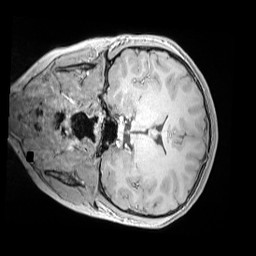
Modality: MP2RAGE
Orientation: coronal
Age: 11
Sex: female
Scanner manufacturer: siemens
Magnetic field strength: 3 T
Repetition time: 4 s
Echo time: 0.00303 s